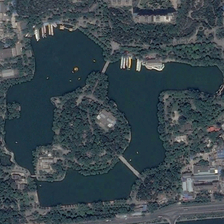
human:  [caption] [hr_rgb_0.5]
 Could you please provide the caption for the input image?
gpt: some buildings and many green trees are around a pond with an island .

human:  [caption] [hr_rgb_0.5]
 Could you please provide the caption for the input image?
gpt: some buildings and many green trees are around a pond with an island .

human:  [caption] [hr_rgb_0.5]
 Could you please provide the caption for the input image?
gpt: some buildings and many green trees are around a pond with an island .

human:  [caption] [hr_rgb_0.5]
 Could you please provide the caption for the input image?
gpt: some buildings and many green trees are around a pond with an island .

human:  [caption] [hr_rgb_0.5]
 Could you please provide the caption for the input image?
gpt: some buildings and many green trees are around a pond with an island .